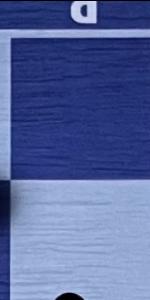
Label: Empty